Current action and preconditions to check: path_clear

Your task: For each precondition in the list above, predict whether it will hold at this action.

Consider the current scene as observed from the mobile robot's camera, and analyze the predicted future states of all dynamic agents (e.g., people, animals, vehicles, or any moving entities) within the NEXT SECOND.

IMPORTANT: Only answer "very likely" if you are absolutely certain—based on strong, clear evidence—that a dynamic agent will violate the precondition in the predicted future state. Do NOT answer "very likely" for unlikely, ambiguous, or low-probability risks.

Ask yourself for each precondition: Is there a high probability, with clear and convincing evidence, that the predicted future states of any dynamic agent will interfere with the predicted future state of the currently executing action within the NEXT SECOND, causing that precondition to fail?

Assess the risk level based on these predictions. Use "likely" or "very likely" if motions create a clear risk of interference.

Use "neutral" or "improbable" if agents are nearby but their predicted paths are clearly diverging or non-conflicting.

Failure Risk Categories: "very improbable", "improbable", "neutral", "likely", "very likely"

Answer Format: Output ONLY the probability_of_failure value from these categories: "very improbable", "improbable", "neutral", "likely", "very likely"

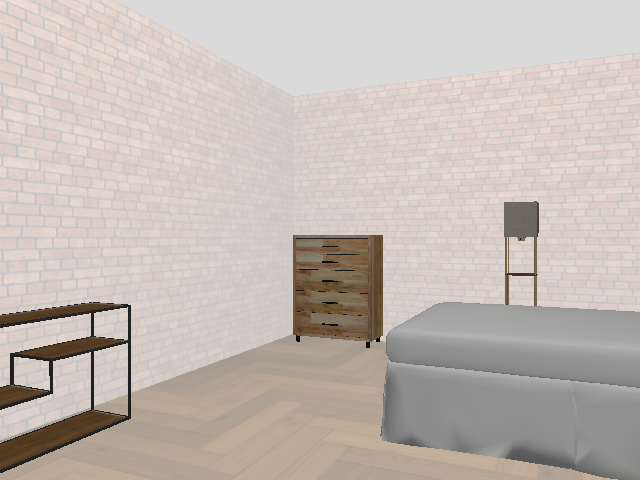

Answer: very improbable